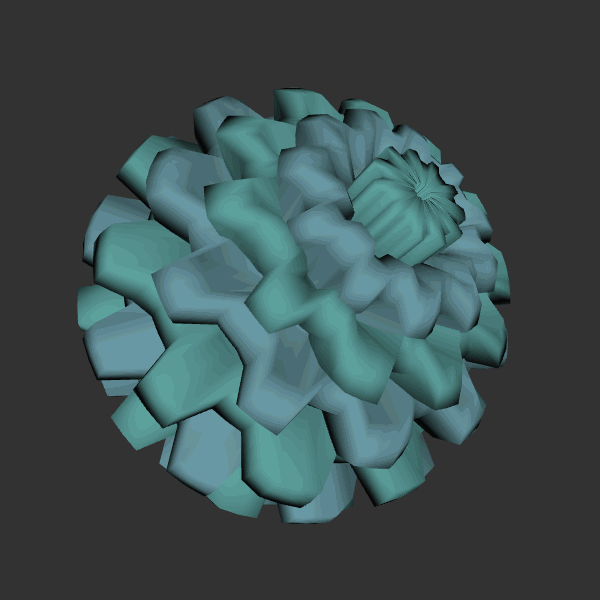
Background: dark